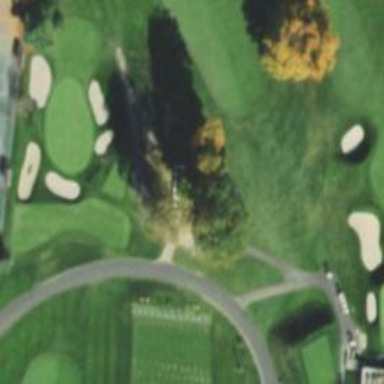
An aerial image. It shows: Pathway for golfing.